Question: I am adding an item to navigationBar in Main viewController, it works well.
When I am adding an item to navigationBar in detail ViewController, I drag the item to ViewController, but it doesn't work, I can only add it to the top or bottom of the ViewController. And when I run the app, there is no item in the screen.

How can I add an item to navigationBar in detail ViewController by storyboard?
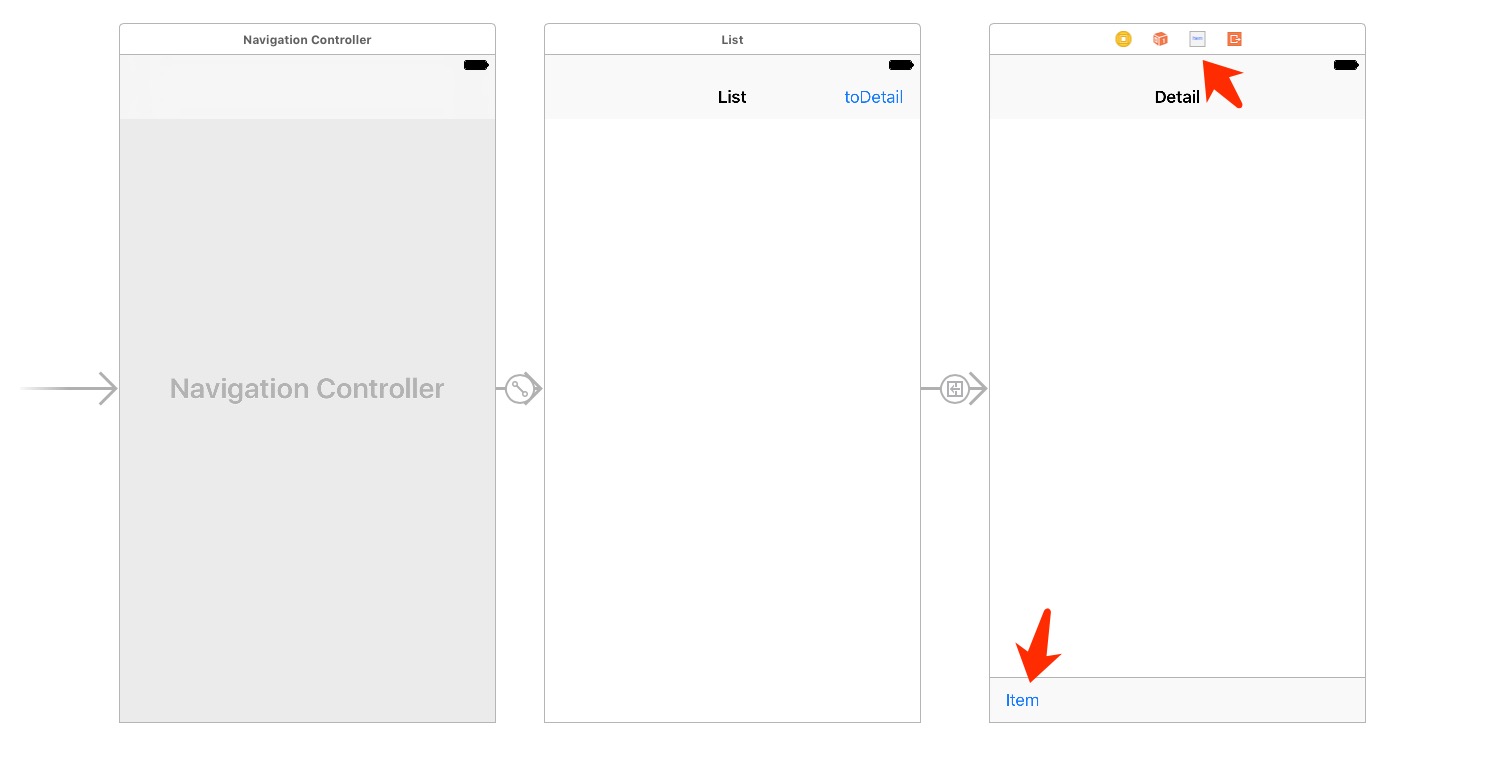
Answer: You need to add NavigationItem for your DetailsViewController, and then select Bar Button Item, and drag it to a NavigationItem which you've just added.